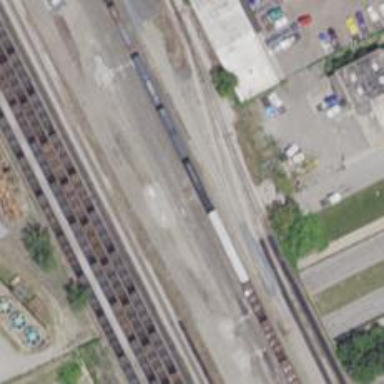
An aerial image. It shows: Railway siding with rails.